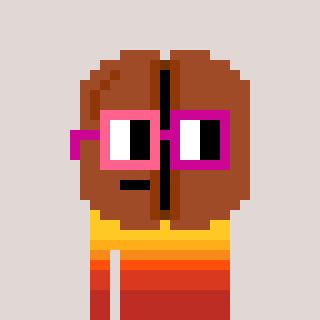
a pixel art character with square pink and red glasses, a coffeebean-shaped head and a bege-colored body on a warm background